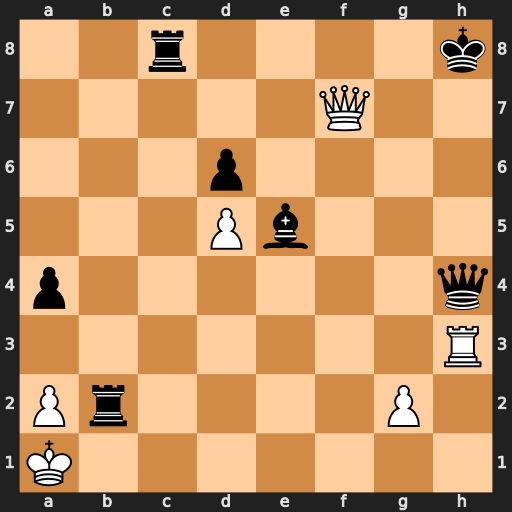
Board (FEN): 2r4k/5Q2/3p4/3Pb3/p6q/7R/Pr4P1/K7
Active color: w
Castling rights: -
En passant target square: -
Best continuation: Rxh4#